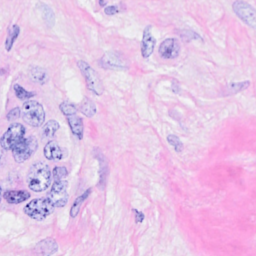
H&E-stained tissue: Breast